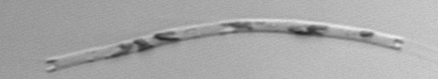
Label: Eucampia_morphytype1